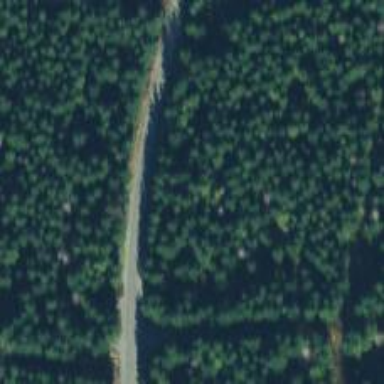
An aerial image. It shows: Unclassified road running parallel to abandoned railway.